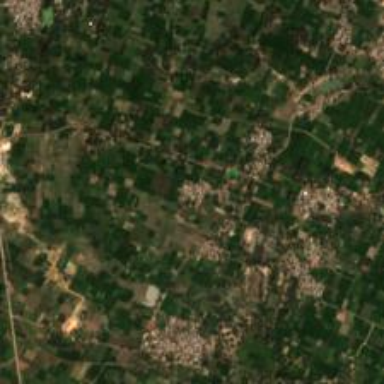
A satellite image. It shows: Village.